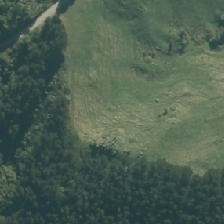
Land cover: high_producing_grassland